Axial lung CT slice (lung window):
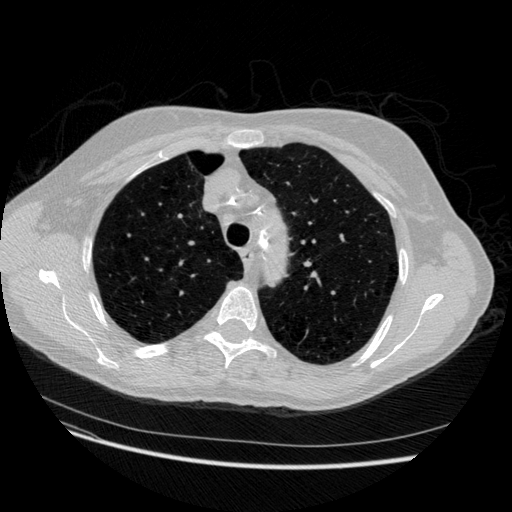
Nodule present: no